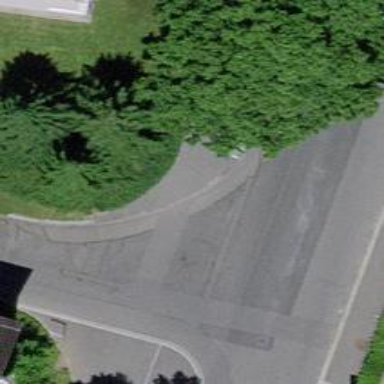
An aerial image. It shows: Kerb serving as barrier.